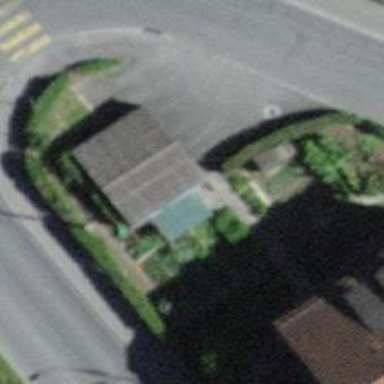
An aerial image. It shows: Garage.